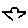
Label: bird